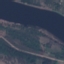
Land use / land cover class: River